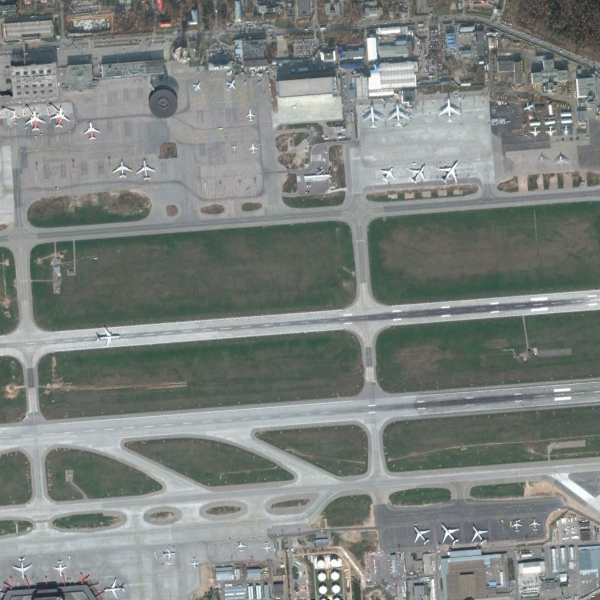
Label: Airport